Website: crate-barrel
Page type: billing-address
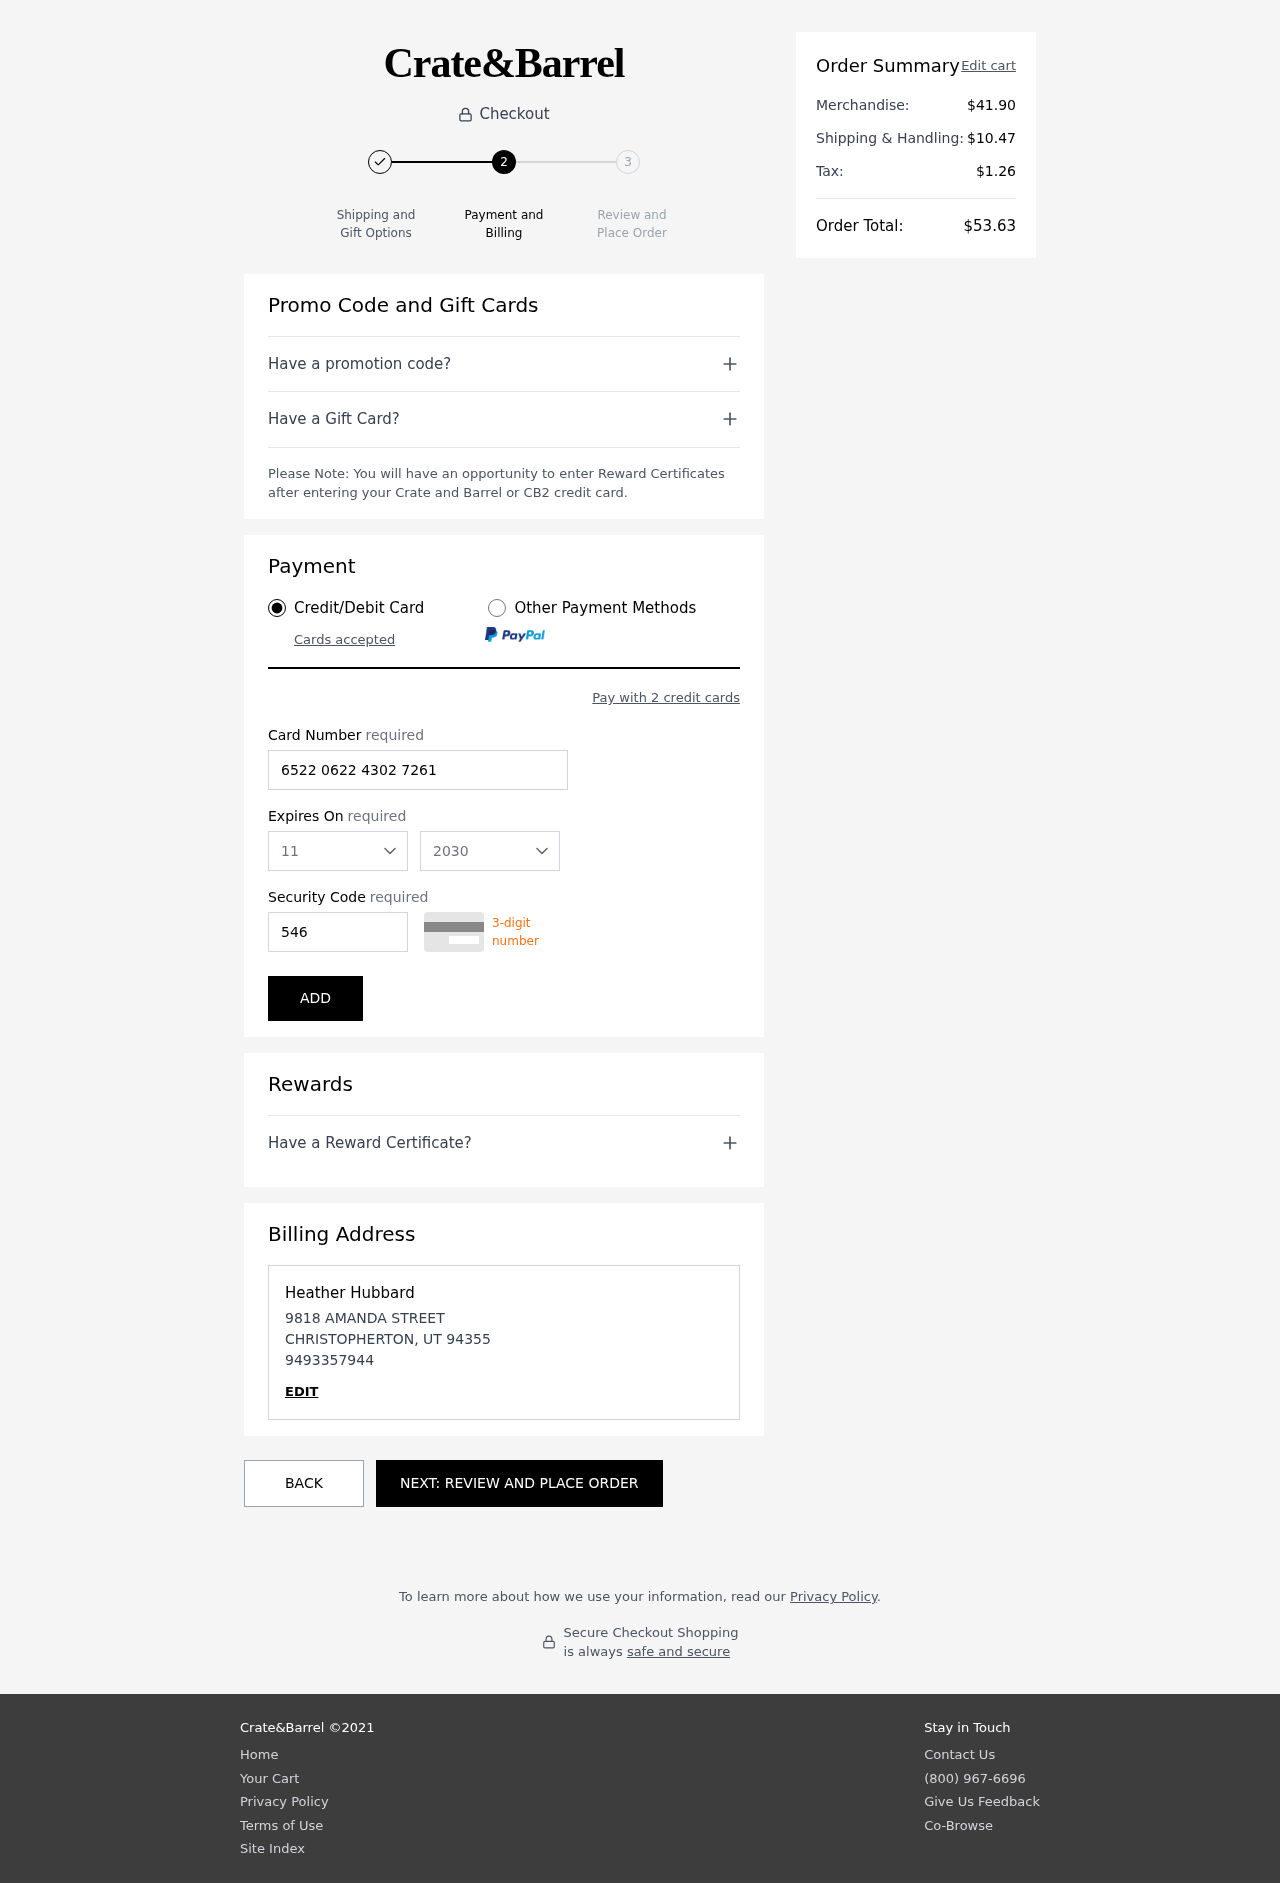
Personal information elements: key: PII_CARD_CVV
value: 546
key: PII_CARD_EXPIRY_MONTH
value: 11
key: PII_CARD_EXPIRY_YEAR
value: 30
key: PII_CARD_NUMBER
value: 6522 0622 4302 7261
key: PII_CITY
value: CHRISTOPHERTON
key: PII_FULLNAME
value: Heather Hubbard
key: PII_PHONE
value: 9493357944
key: PII_POSTCODE
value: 94355
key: PII_STATE_ABBR
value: UT
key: PII_STREET
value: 9818 AMANDA STREET
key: PII_FIRSTNAME
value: Heather
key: PII_LASTNAME
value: Hubbard
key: PII_PHONE_LINE
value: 7944
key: PII_PHONE_SUFFIX
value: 7944
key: PII_POSTCODE_FULL
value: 94355
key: PII_PHONE2
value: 9493357944
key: PII_PHONE3
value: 9493357944
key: PII_FULLNAME2
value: Heather Hubbard
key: PII_FULLNAME3
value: Heather Hubbard
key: PII_FIRSTNAME2
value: Heather
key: PII_FIRSTNAME3
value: Heather
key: PII_LASTNAME2
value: Hubbard
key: PII_LASTNAME3
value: Hubbard
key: PII_FIRSTNAME_DERIVED
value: Heather
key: PII_LASTNAME_DERIVED
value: Hubbard
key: PII_PHONE_NUMERIC
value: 9493357944
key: PII_PHONE_LINE_NUMERIC
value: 7944
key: PII_PHONE_SUFFIX_NUMERIC
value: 7944
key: PII_POSTCODE_NUMERIC
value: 94355
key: PII_PHONE2_NUMERIC
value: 9493357944
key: PII_PHONE3_NUMERIC
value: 9493357944
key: PII_FULLNAME_DERIVED
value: Heather Hubbard
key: PII_NAME_FULL_DERIVED
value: Heather Hubbard
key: PII_PHONE_DIGITS
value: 9493357944
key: PII_PHONE_LAST4
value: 7944
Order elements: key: ORDER_SUBTOTAL
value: $41.90
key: ORDER_SHIPPING_COST
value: $10.47
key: ORDER_TAX
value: $1.26
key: ORDER_TOTAL
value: $53.63